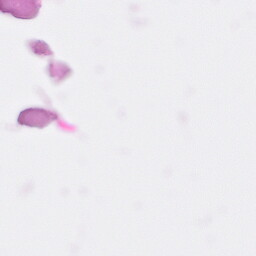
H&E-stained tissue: Pancreatic